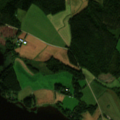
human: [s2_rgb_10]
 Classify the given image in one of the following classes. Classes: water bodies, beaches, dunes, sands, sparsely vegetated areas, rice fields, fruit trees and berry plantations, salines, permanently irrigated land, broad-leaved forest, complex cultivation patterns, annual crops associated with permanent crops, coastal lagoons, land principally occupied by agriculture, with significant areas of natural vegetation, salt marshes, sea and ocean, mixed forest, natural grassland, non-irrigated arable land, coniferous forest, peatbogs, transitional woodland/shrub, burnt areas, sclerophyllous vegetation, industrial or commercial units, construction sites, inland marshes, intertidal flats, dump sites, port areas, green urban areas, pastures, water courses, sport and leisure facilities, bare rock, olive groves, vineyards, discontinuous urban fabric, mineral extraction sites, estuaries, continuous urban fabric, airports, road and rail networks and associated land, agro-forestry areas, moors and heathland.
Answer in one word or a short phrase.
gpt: non-irrigated arable land, land principally occupied by agriculture, with significant areas of natural vegetation, coniferous forest, mixed forest, water bodies